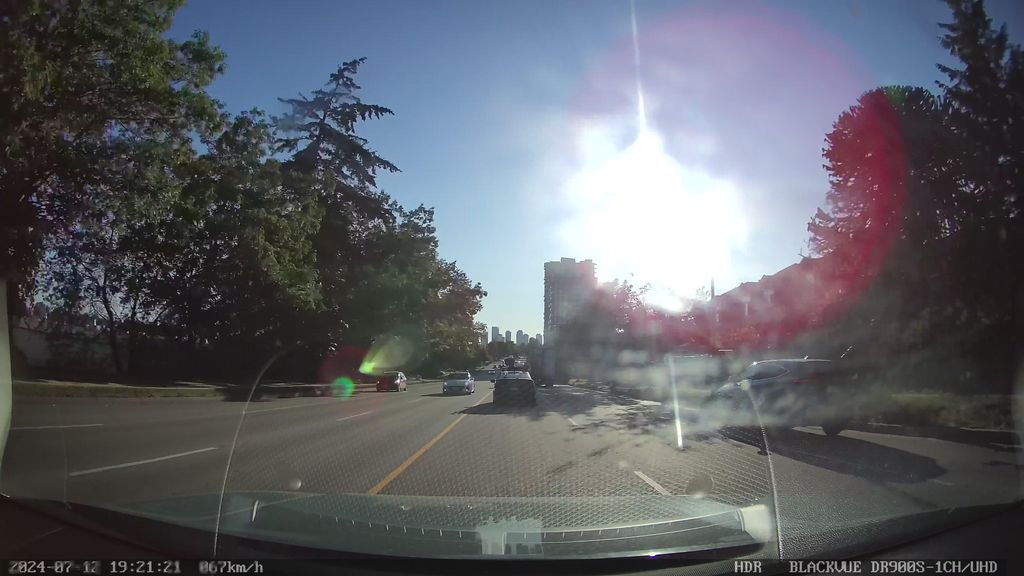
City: vancouver